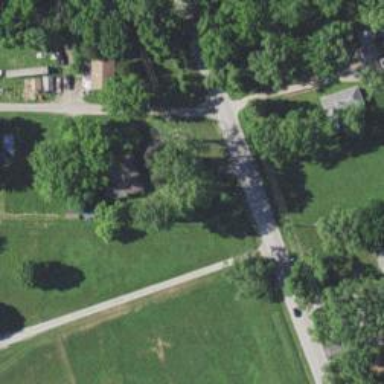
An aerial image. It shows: Driveway.